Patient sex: F
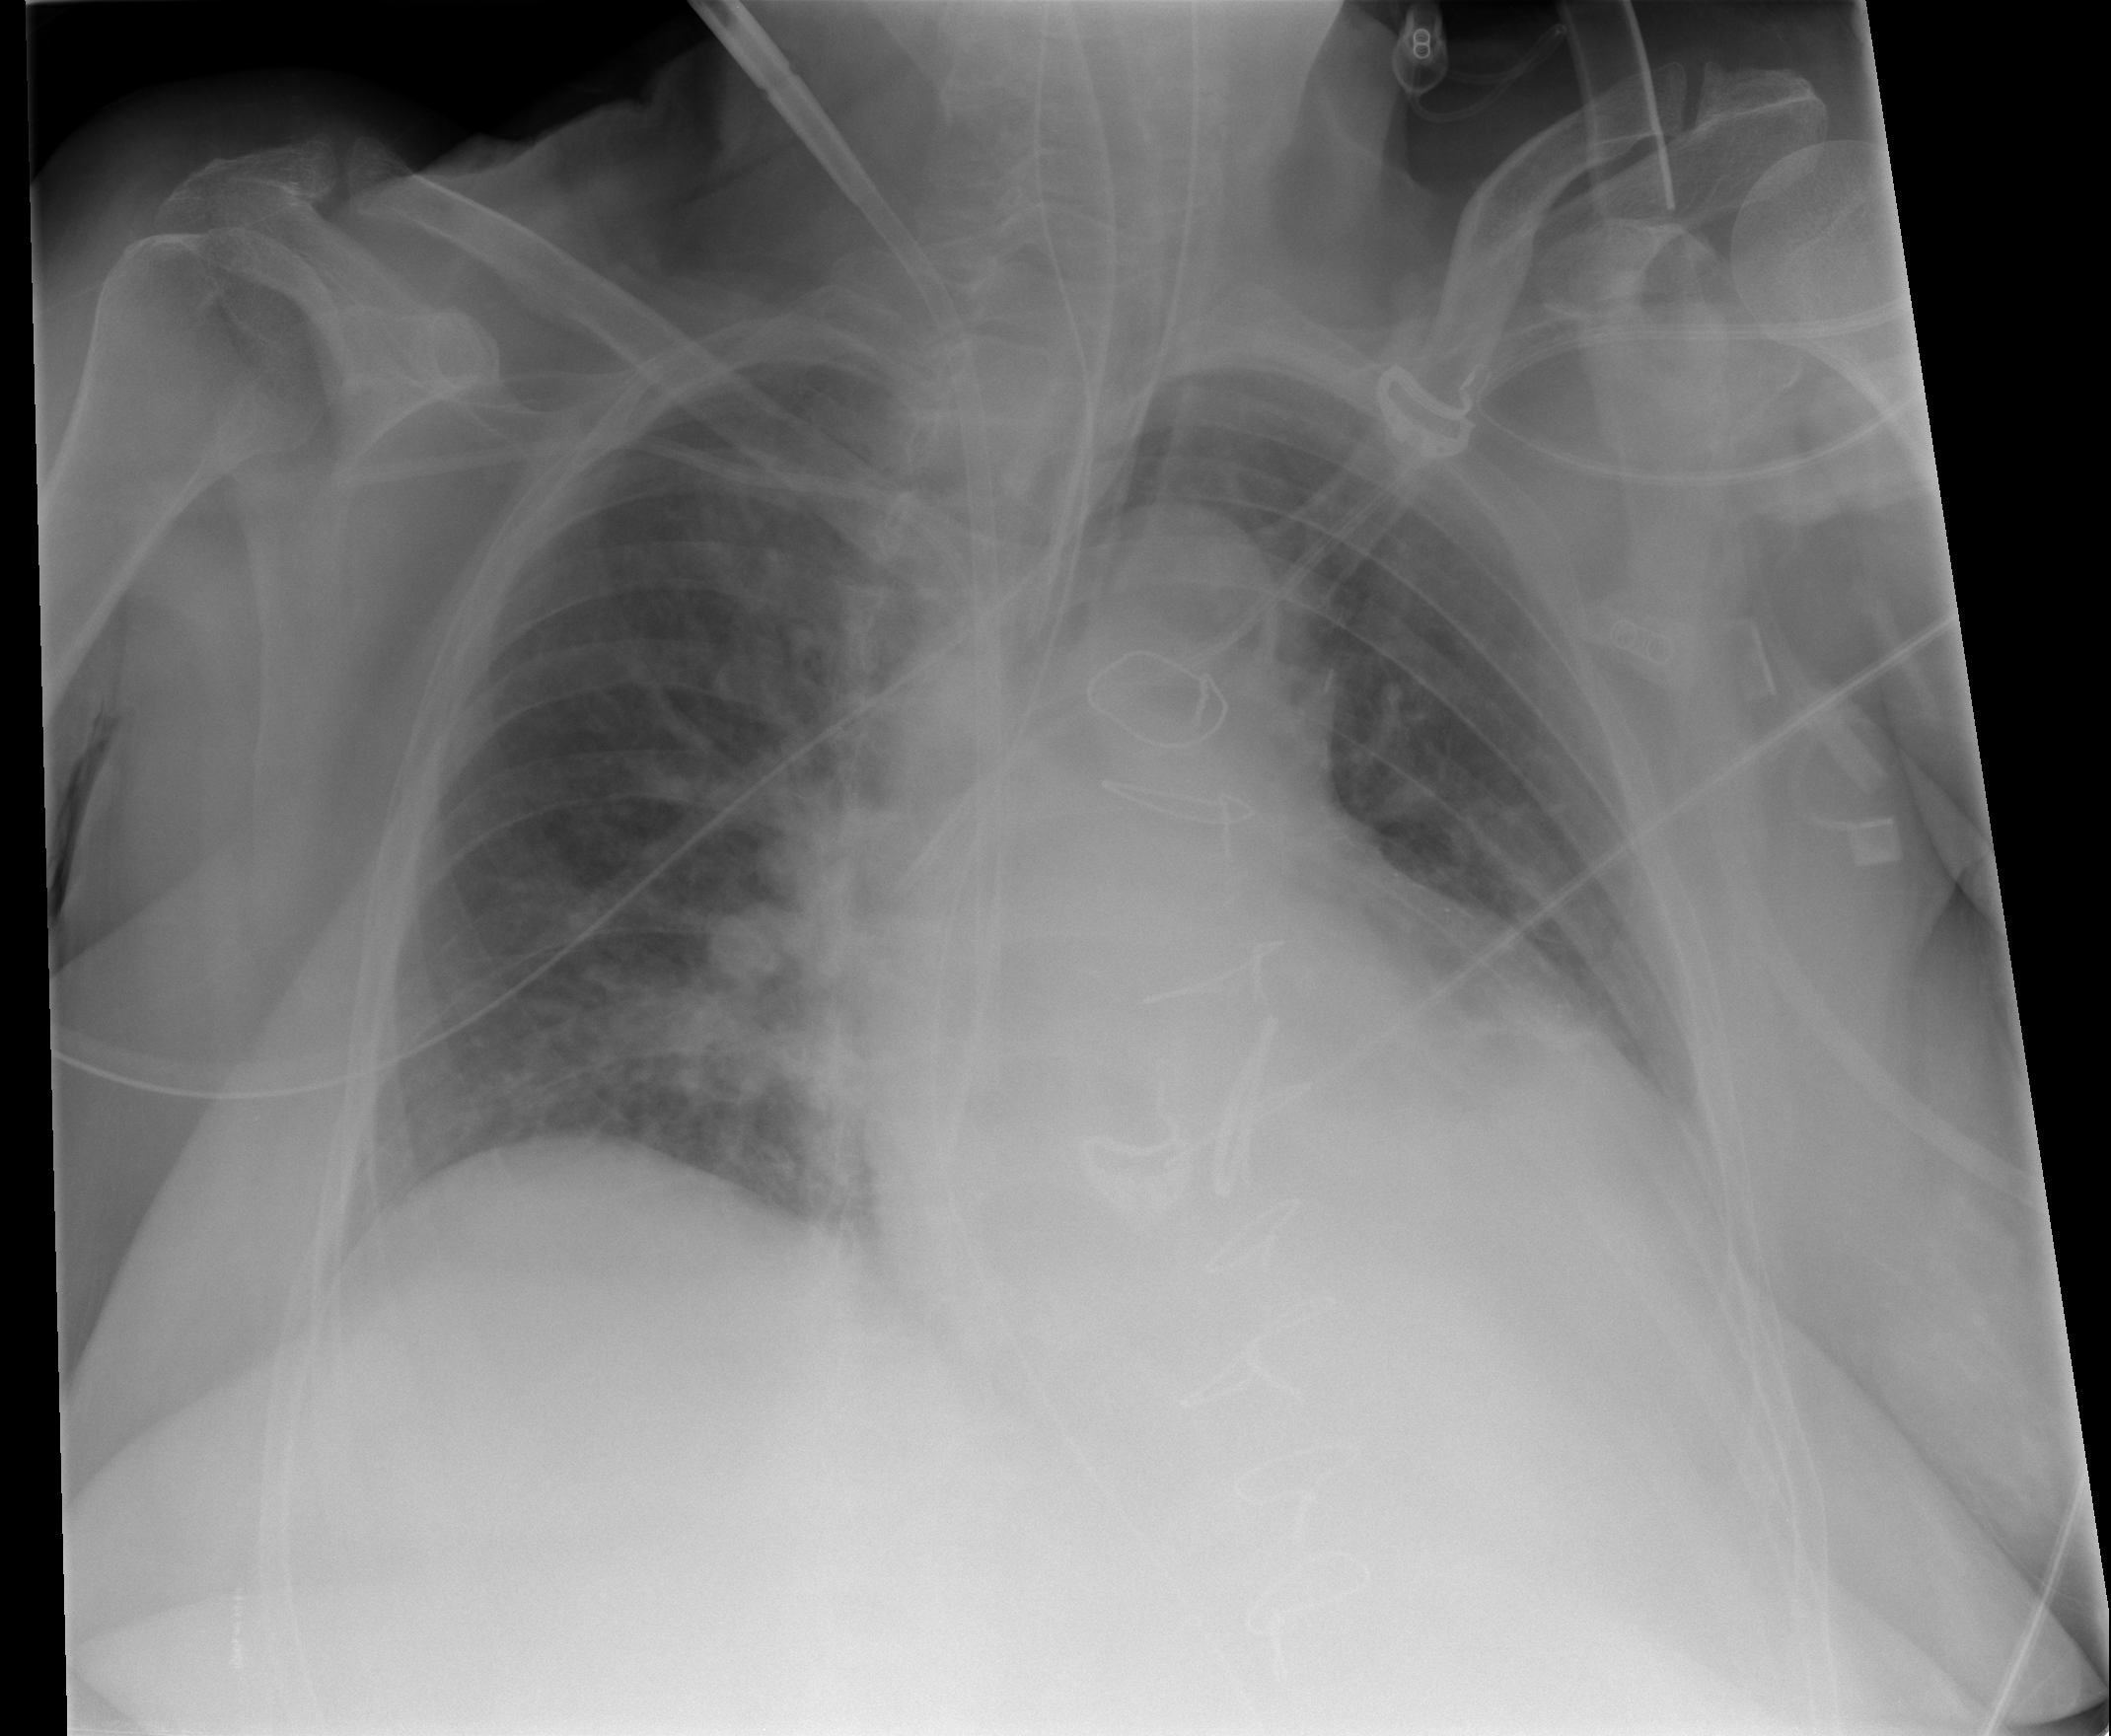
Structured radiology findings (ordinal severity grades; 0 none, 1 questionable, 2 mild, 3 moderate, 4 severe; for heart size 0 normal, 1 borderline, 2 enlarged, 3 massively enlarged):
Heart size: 2
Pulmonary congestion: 1
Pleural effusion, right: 0
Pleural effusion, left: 1
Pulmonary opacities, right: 2
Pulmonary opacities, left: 0
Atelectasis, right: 0
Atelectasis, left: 2